Aerial crown-view tile of a tropical tree (Barro Colorado Island, Panama), acquired 20240813:
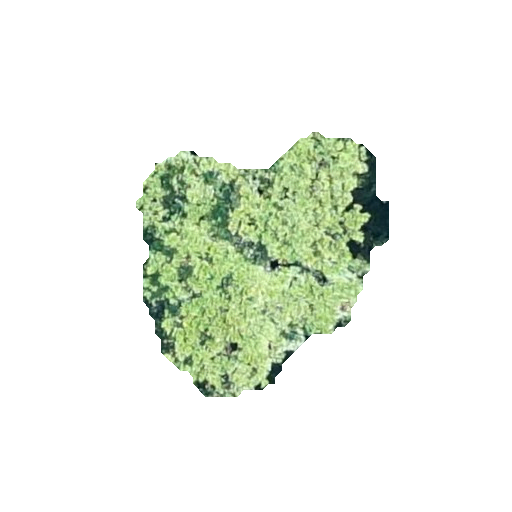
Species: Simarouba amara
GBIF accepted scientific name: Simarouba amara
Crown area: 70.121 m²